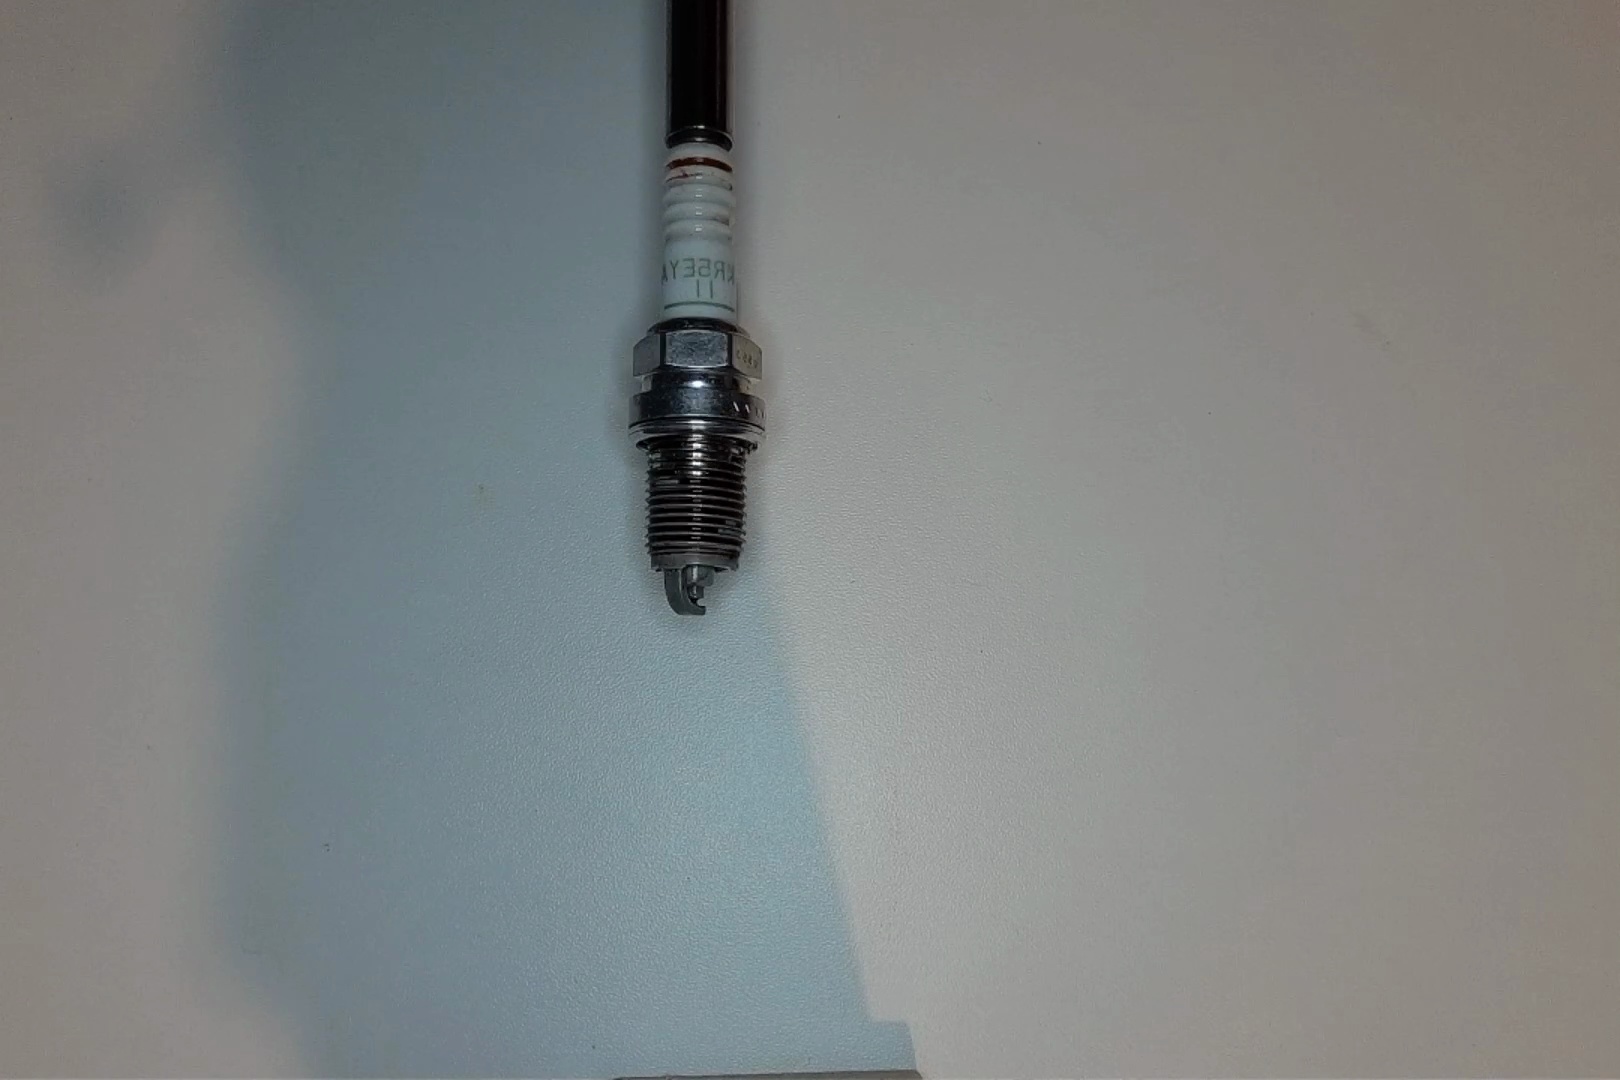
Label: anomaly